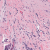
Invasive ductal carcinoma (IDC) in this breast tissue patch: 0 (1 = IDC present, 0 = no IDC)